Field crop: maize
Growth stage: 1
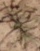
Species: lolium